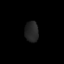
Tissue: lung
Cell type: Epithelial cells
Senescence score: 0.1944
Nuclear area (px): 274
Mean DAPI intensity: 36.745